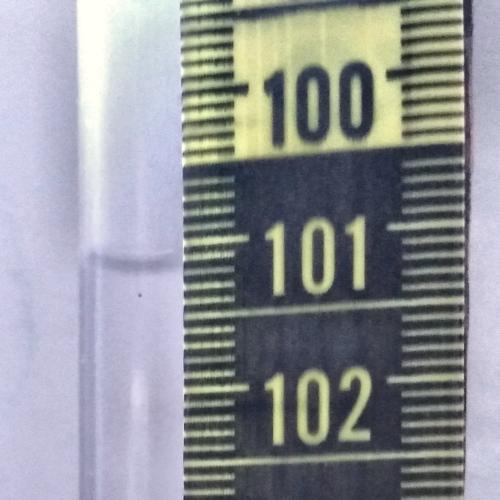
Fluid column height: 101.2 cm